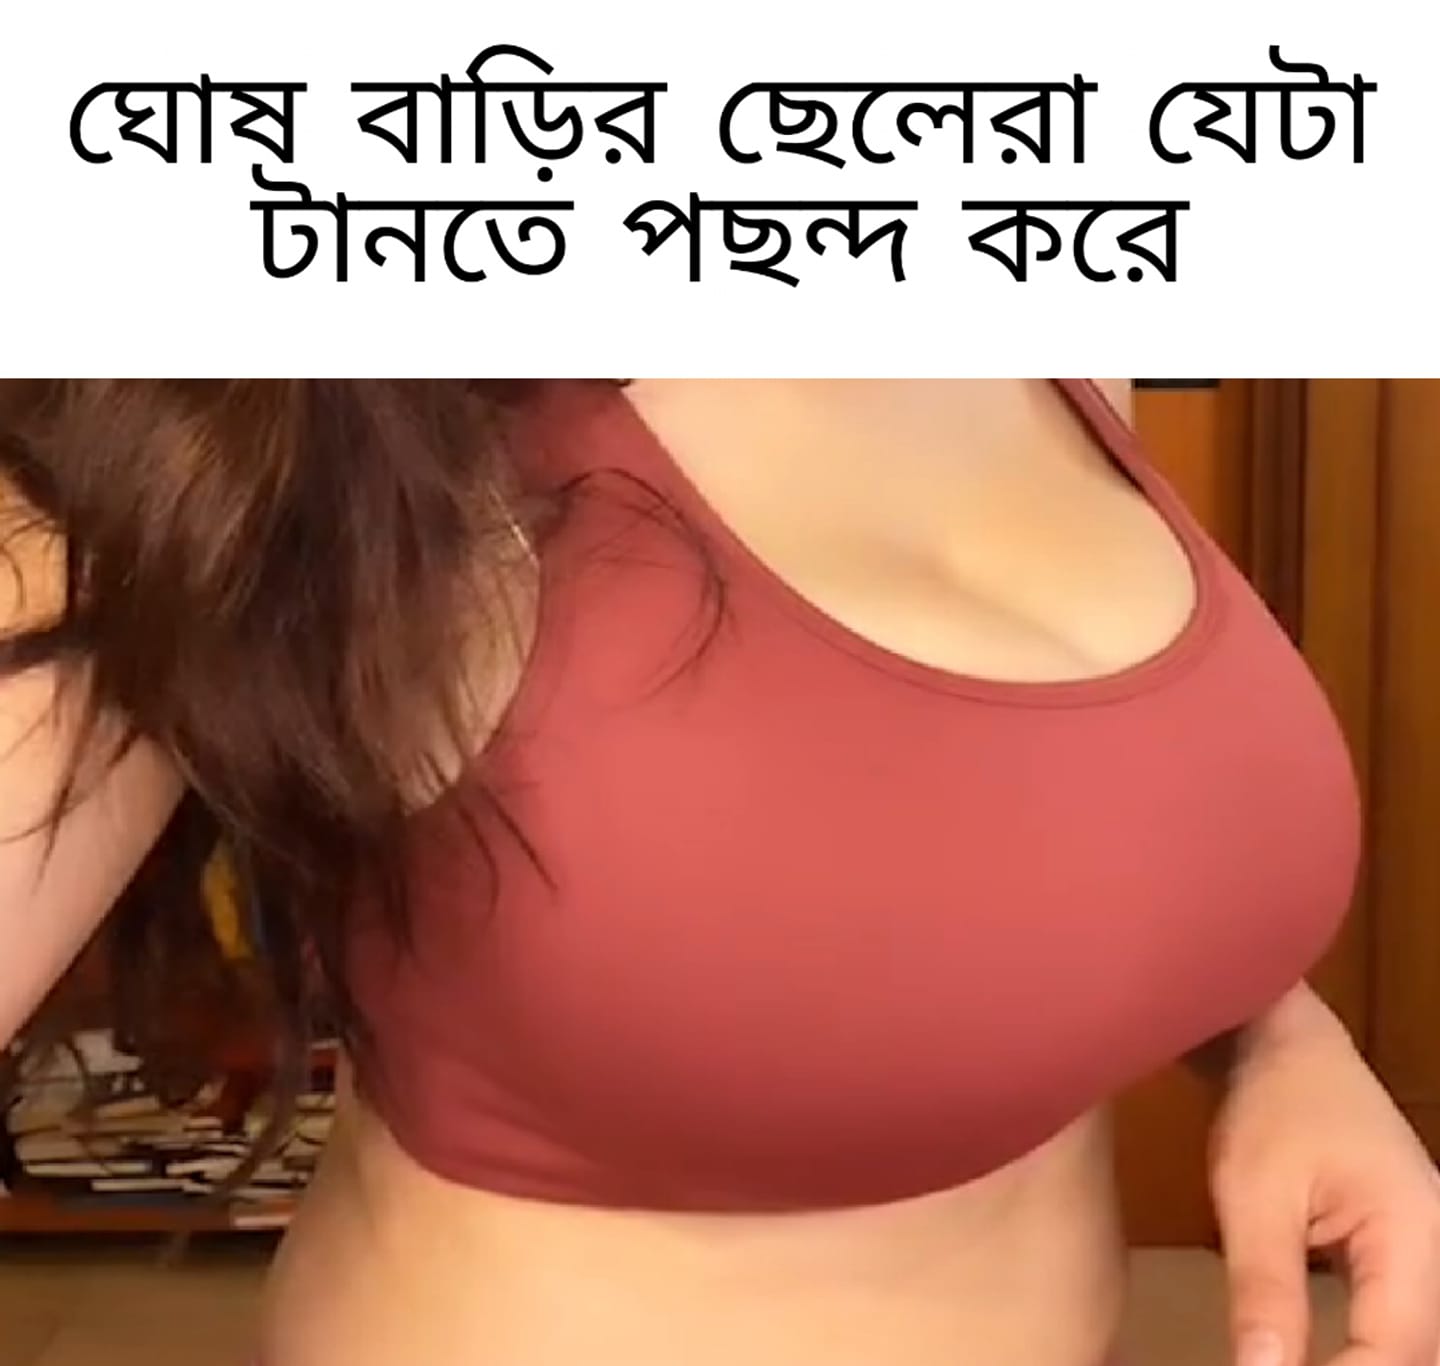
Caption: ঘোষ বাড়ির ছেলেরা যেটা টানতে পছন্দ করে
Label: hate